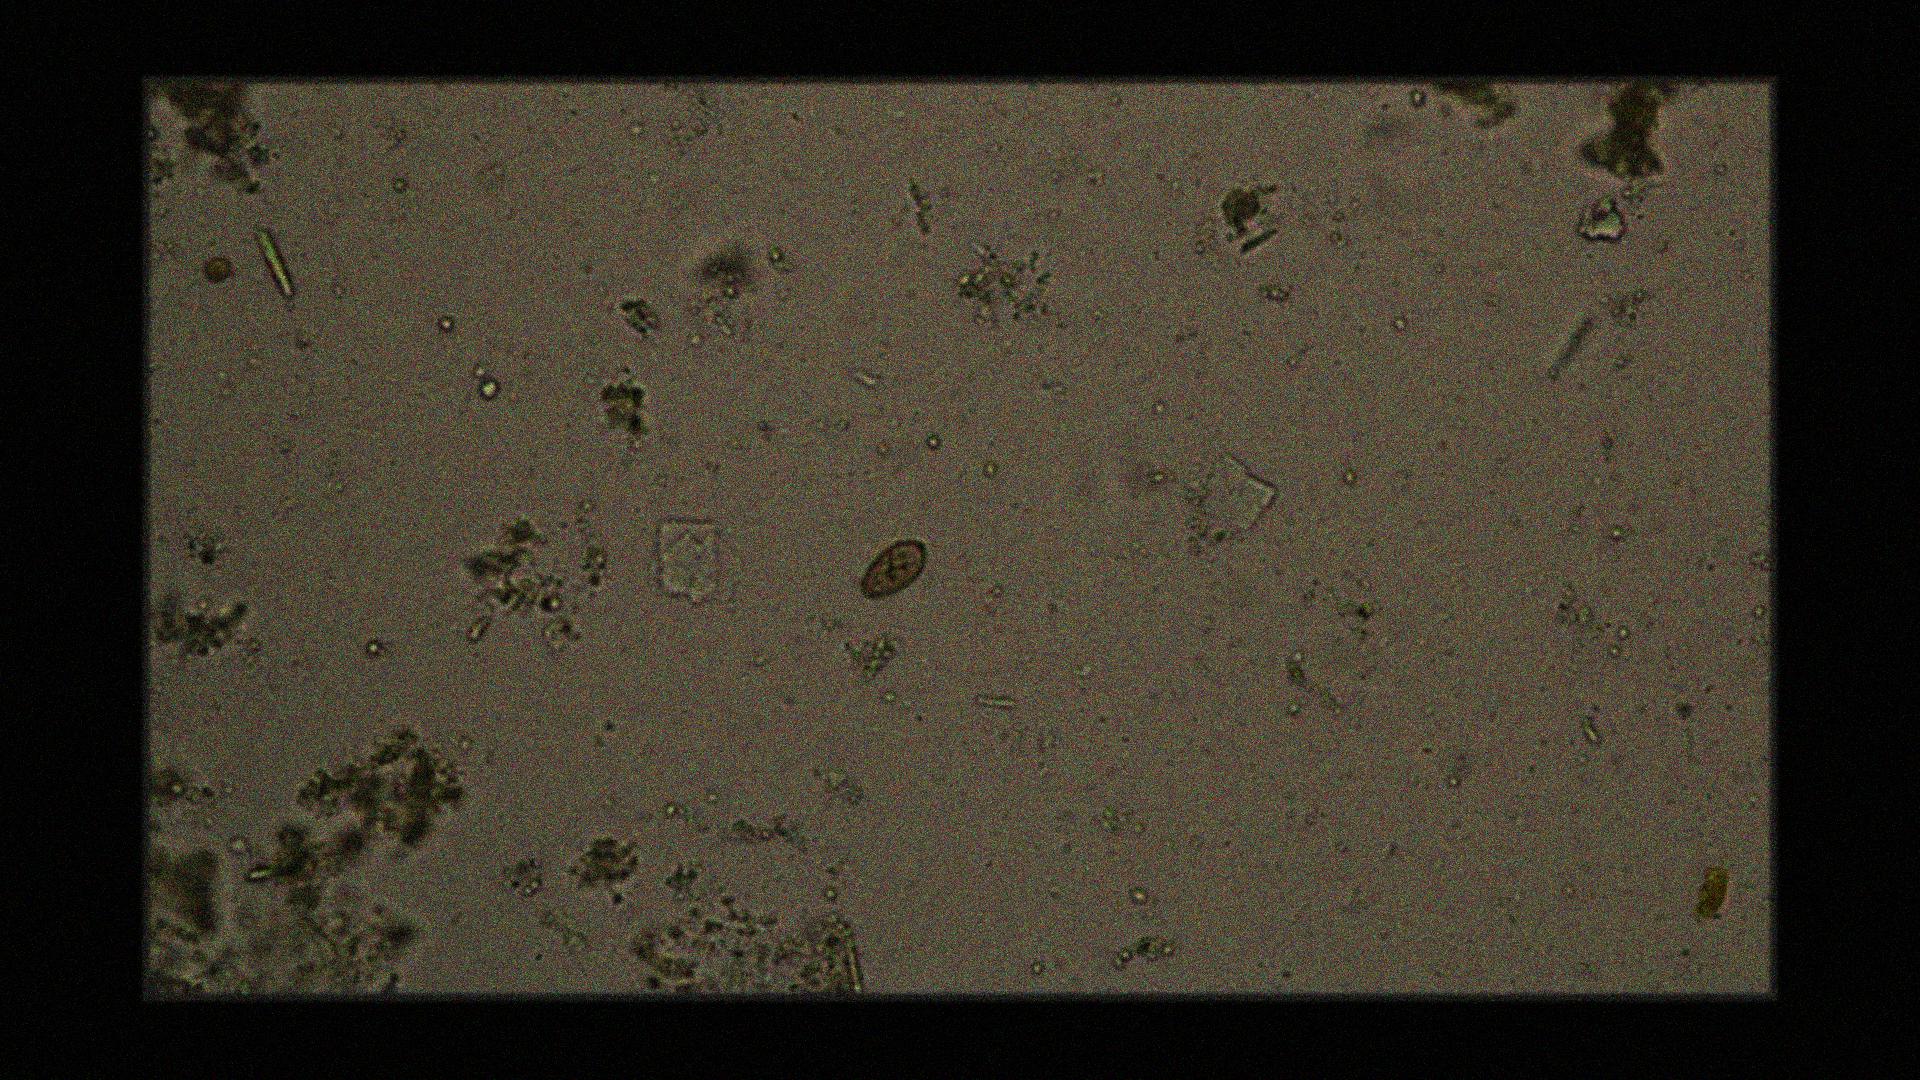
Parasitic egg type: Opisthorchis viverrine